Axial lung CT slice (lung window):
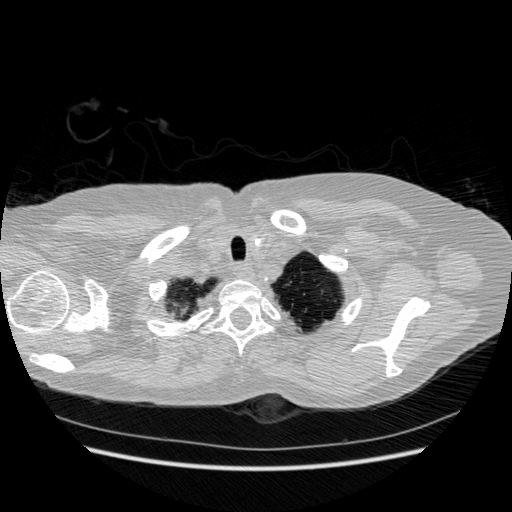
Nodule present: no